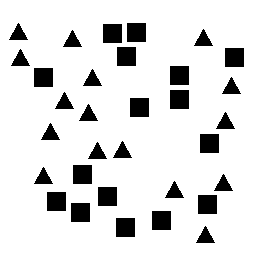
Squares: 16
Triangles: 16
Stars: 0
Total shapes: 32